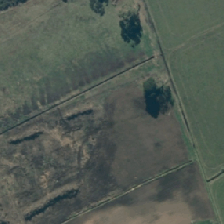
Land cover: herbaceous_freshwater_vege